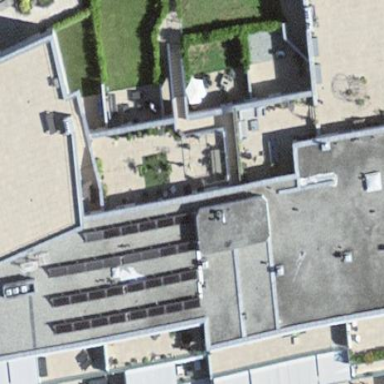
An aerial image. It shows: Hotel building.